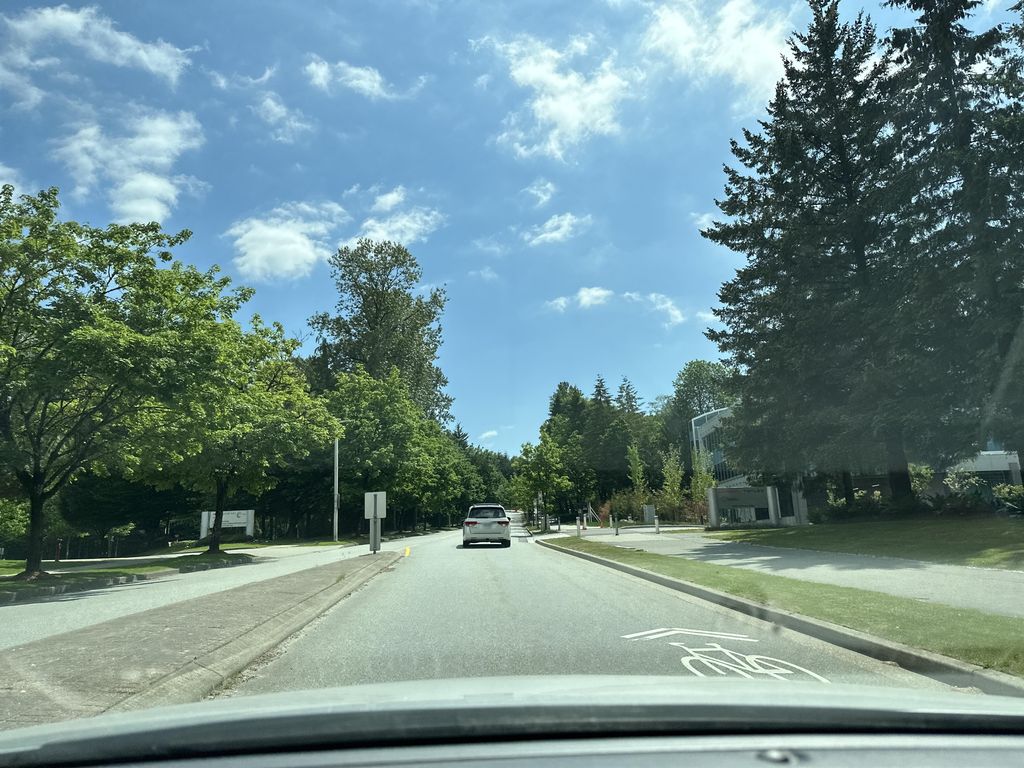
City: vancouver